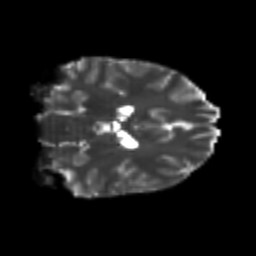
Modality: T2w
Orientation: coronal
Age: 23
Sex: female
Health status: healthy
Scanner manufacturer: philips
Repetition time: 7.386 s
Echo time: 0.08599 s